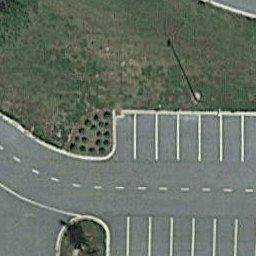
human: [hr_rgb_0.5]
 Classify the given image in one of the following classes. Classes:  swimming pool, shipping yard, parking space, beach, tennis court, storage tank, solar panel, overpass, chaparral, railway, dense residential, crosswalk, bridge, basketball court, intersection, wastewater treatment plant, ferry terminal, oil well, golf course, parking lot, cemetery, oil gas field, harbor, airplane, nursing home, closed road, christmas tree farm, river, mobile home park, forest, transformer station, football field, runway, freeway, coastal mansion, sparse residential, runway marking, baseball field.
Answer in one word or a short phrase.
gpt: parking space